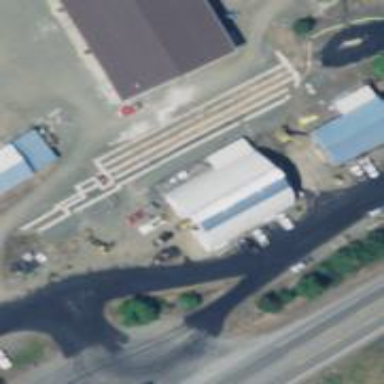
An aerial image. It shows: Sawmill craft.